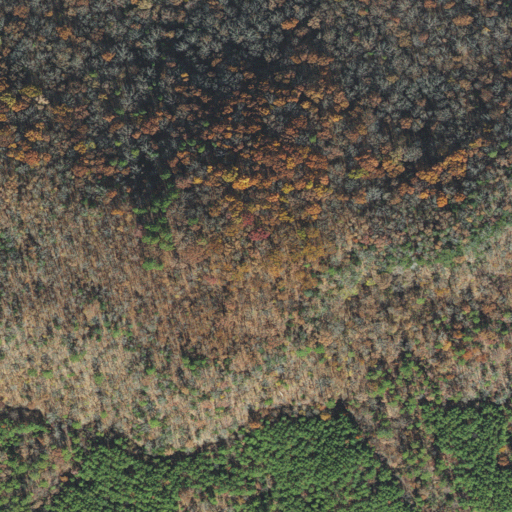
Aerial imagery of mountain in Arkansas named Lick Mountain containing deciduous forest, evergreen forest, and mixed forest